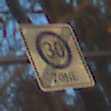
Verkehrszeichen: EndeZone30
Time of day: SunriseSunset
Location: Outdoor (Nature)
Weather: Clear
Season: Autumn
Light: Natural